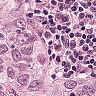
Metastatic tissue present: yes